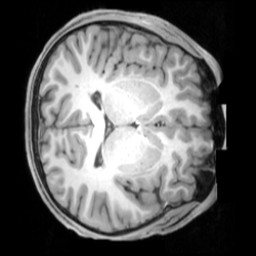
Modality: T1w
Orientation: axial
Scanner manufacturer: siemens
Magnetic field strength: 3 T
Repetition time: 1.9 s
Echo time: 0.00397 s